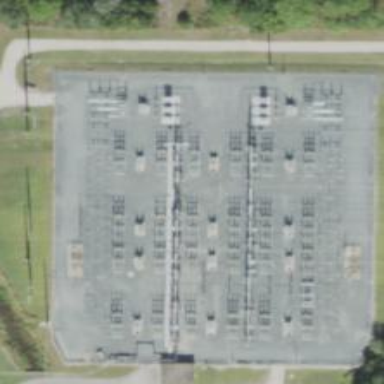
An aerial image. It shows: Switch used for power control.